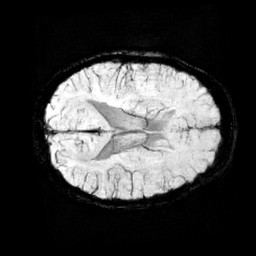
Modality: minIP
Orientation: axial
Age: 13
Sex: male
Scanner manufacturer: siemens
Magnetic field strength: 3 T
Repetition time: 0.027 s
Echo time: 0.02 s